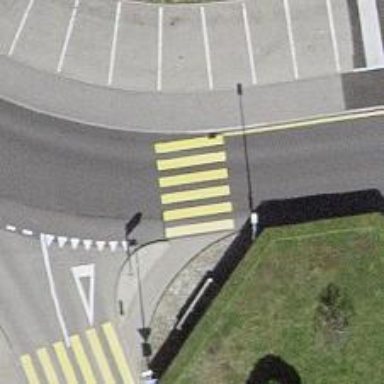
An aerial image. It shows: Uncontrolled zebra crossing on the road.